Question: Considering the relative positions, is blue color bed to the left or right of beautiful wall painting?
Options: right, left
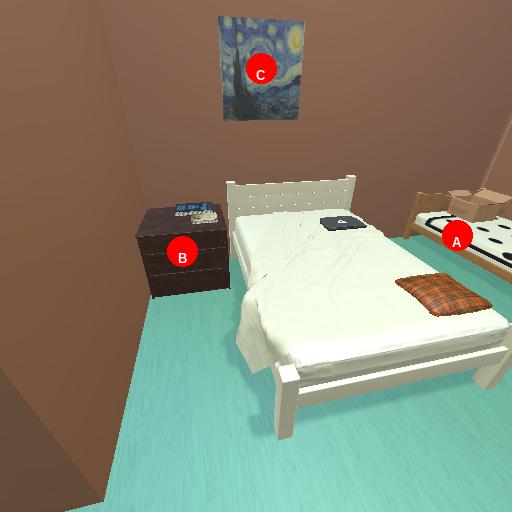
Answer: right